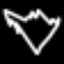
Label: diamond